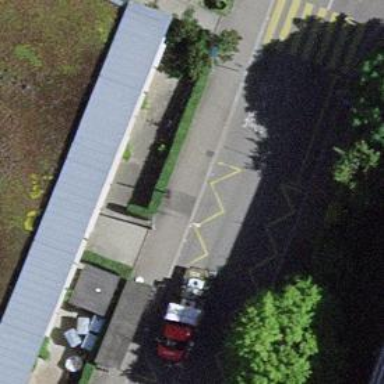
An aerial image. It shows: Bus stop with stop position for public transport.